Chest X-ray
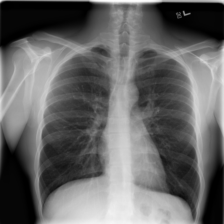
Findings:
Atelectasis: negative
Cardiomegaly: negative
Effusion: negative
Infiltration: negative
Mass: negative
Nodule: negative
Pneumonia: negative
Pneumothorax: negative
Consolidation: negative
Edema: negative
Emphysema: negative
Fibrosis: negative
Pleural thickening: negative
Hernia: negative